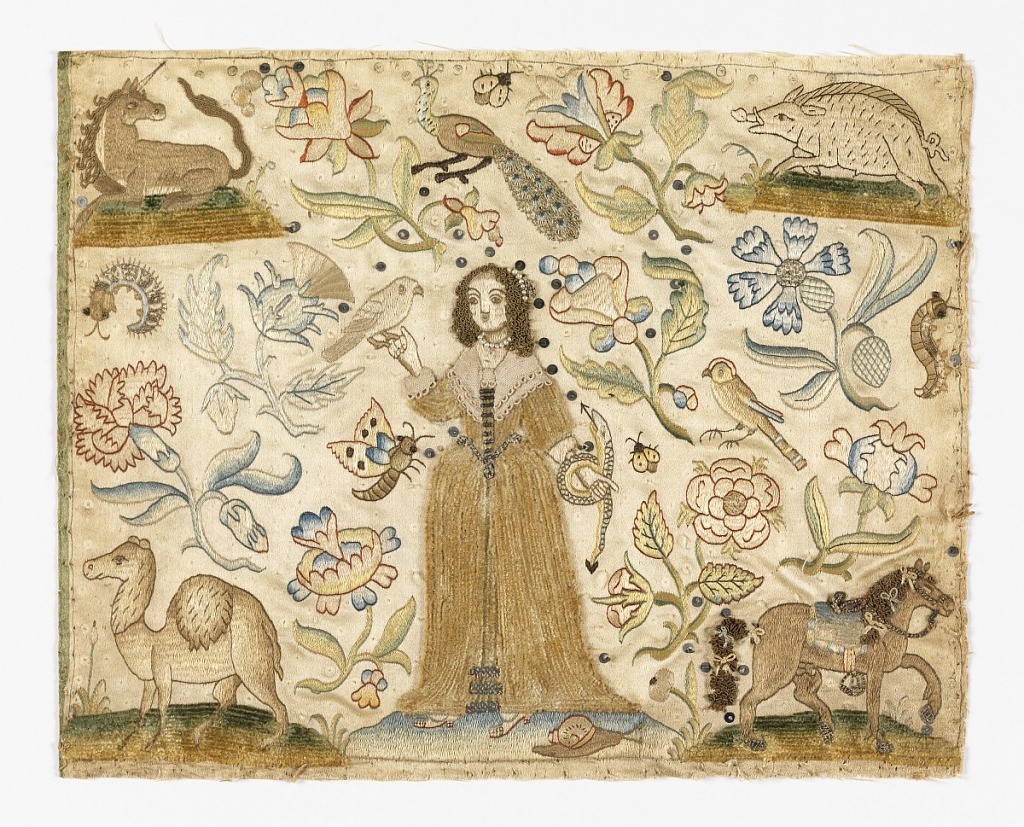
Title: Embroidered picture
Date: mid-17th century
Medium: silk and metal embroidery on silk foundation Technique: embroidered in satin, stem, crouching, and needle lace (looping) stitches on 7&1 satin foundation
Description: Woman holding a bird in one hand and a snake in the other.  An animal in each corner: horse, camel, unicorn, and warthog.  Flowers, birds, and bugs sitll in the field.